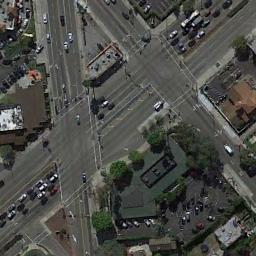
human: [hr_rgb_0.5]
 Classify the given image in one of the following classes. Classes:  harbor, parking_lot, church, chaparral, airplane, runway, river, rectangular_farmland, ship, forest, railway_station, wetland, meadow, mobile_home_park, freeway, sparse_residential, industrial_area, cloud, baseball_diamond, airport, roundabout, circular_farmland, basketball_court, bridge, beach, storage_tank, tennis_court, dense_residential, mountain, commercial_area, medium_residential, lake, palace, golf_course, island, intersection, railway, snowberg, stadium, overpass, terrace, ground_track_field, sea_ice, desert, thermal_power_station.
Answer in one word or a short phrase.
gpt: intersection